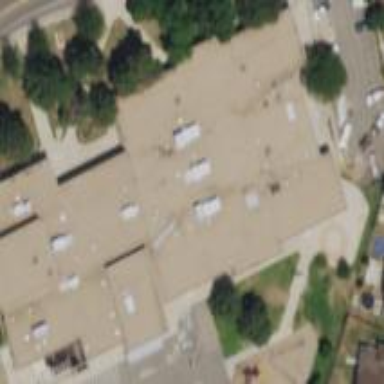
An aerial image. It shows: School building.